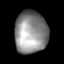
Tissue: lung
Cell type: Epithelial cells
Senescence score: 0.2145
Nuclear area (px): 1350
Mean DAPI intensity: 142.641